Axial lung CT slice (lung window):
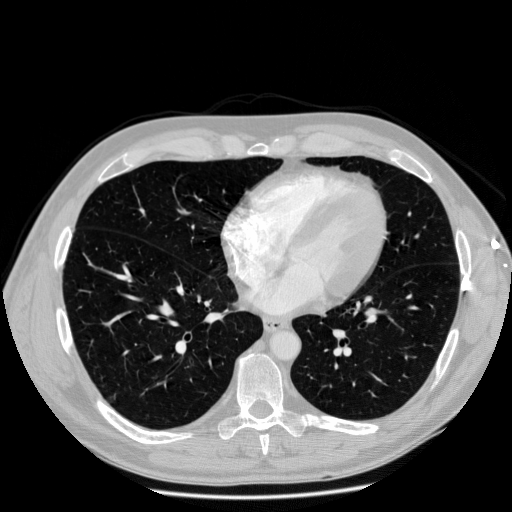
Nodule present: no